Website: home-depot
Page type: cross-sells
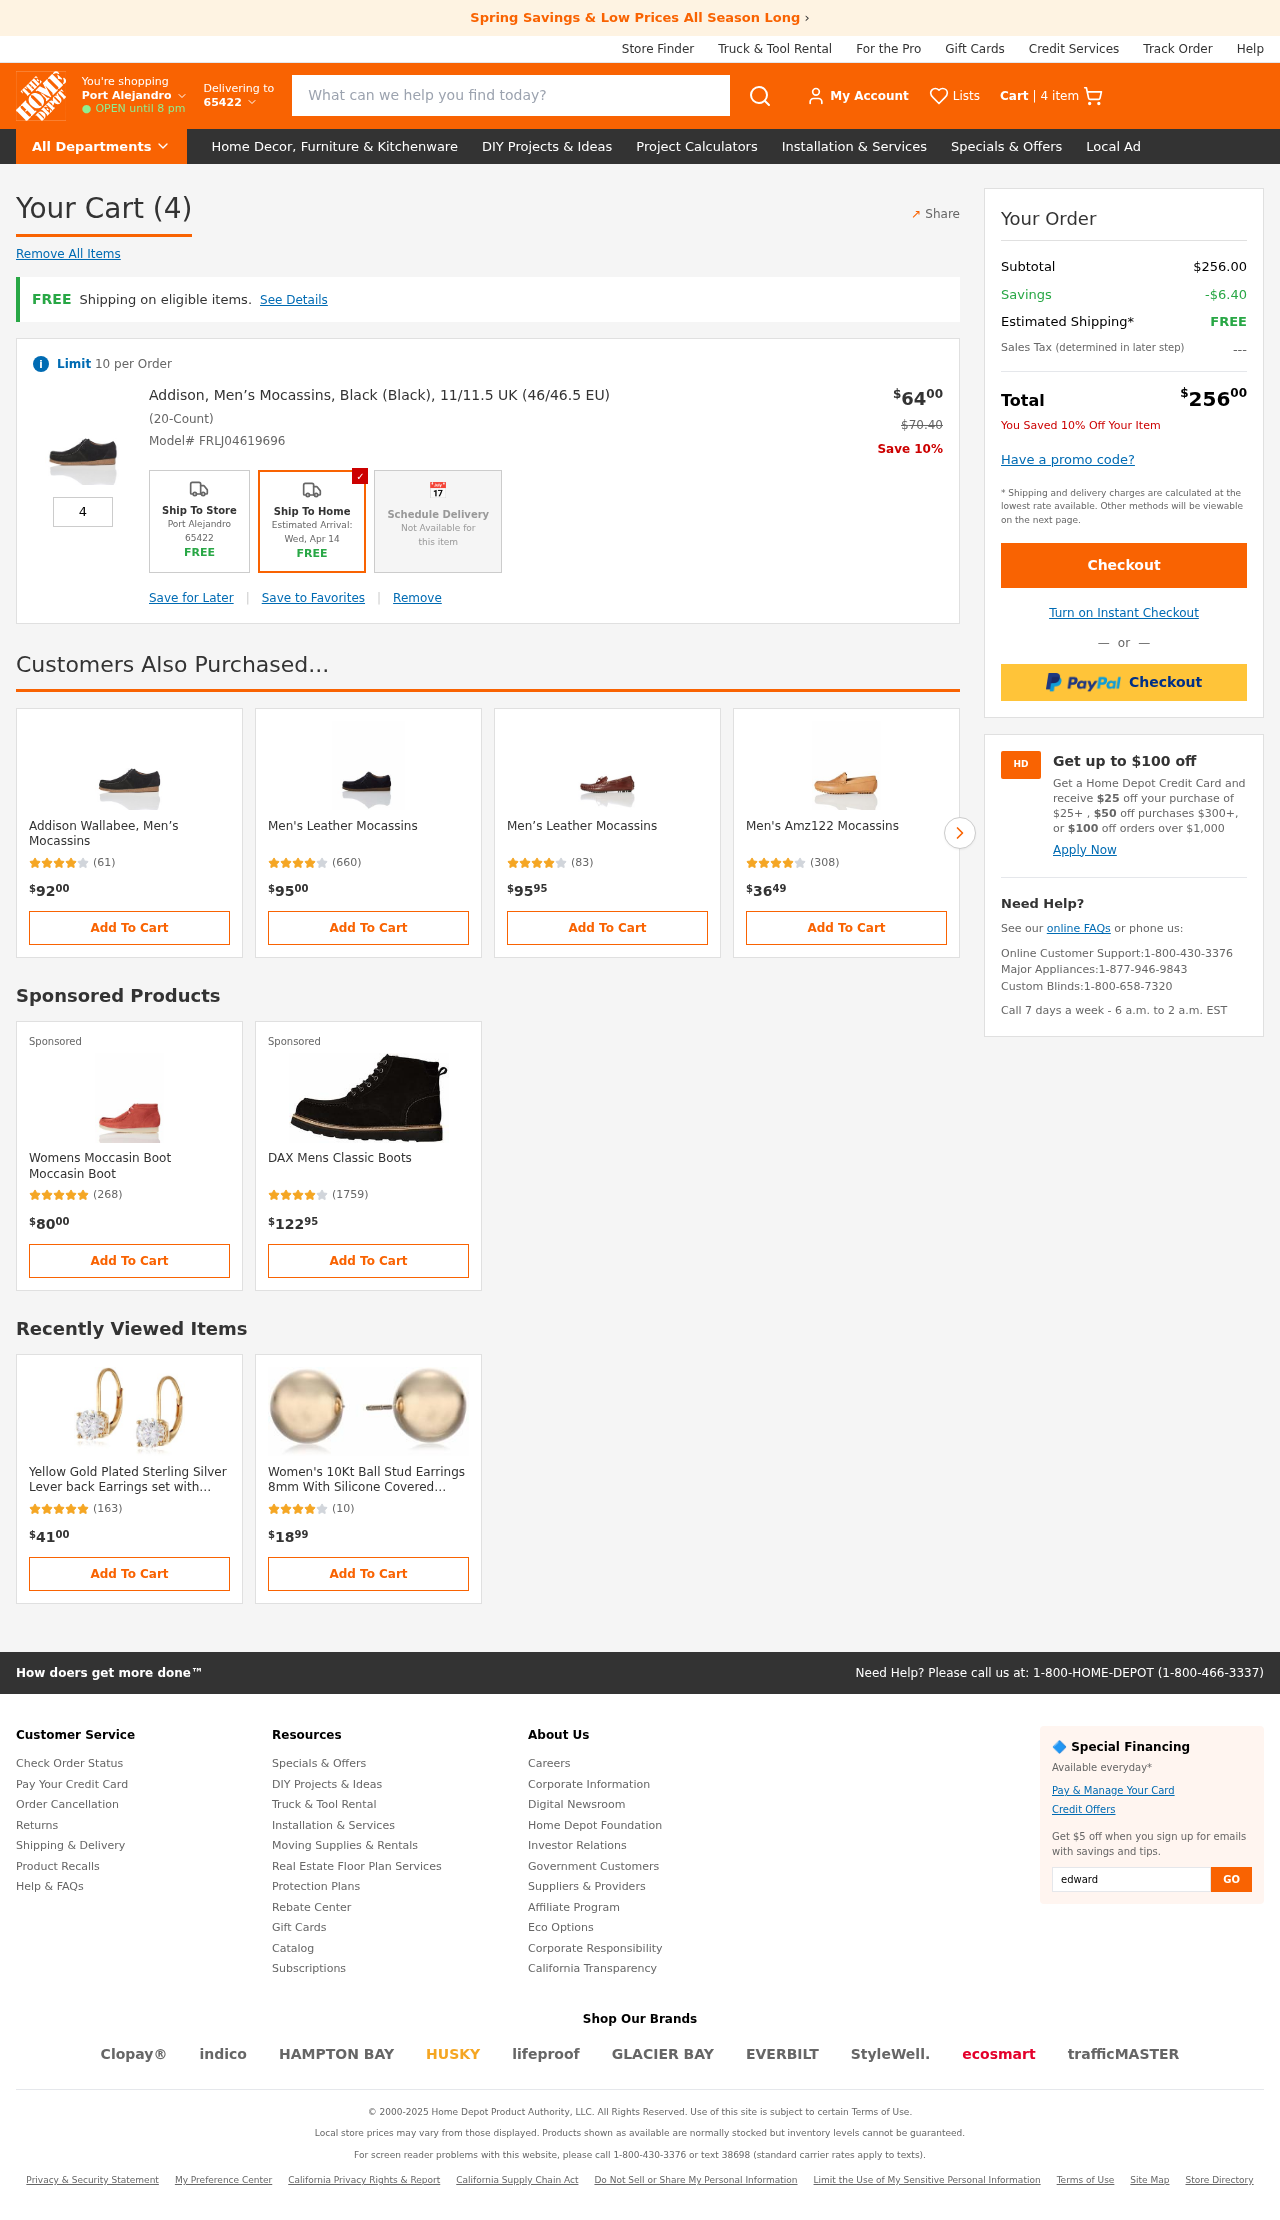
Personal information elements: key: PII_LOCATION1_CITY
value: Port Alejandro
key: PII_POSTCODE
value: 65422
Product elements: key: PRODUCT1_NAME
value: Addison, Men’s Mocassins, Black (Black), 11/11.5 UK (46/46.5 EU)
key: PRODUCT1_PRICE
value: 64
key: PRODUCT1_QUANTITY
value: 4
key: PRODUCT1_ORIGINAL_PRICE
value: $70.40
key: PRODUCT2_NAME
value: Addison Wallabee, Men’s Mocassins
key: PRODUCT2_NUM_RATINGS
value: (61)
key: PRODUCT2_PRICE
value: $9200
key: PRODUCT3_NAME
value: Men's Leather Mocassins
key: PRODUCT3_NUM_RATINGS
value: (660)
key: PRODUCT3_PRICE
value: $9500
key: PRODUCT4_NAME
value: Men’s Leather Mocassins
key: PRODUCT4_NUM_RATINGS
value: (83)
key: PRODUCT4_PRICE
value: $9595
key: PRODUCT5_NAME
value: Men's Amz122 Mocassins
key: PRODUCT5_NUM_RATINGS
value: (308)
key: PRODUCT5_PRICE
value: $3649
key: PRODUCT6_NAME
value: Womens Moccasin Boot Moccasin Boot
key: PRODUCT6_NUM_RATINGS
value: (268)
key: PRODUCT6_PRICE
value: $8000
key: PRODUCT7_NAME
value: DAX Mens Classic Boots
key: PRODUCT7_NUM_RATINGS
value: (1759)
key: PRODUCT7_PRICE
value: $12295
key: PRODUCT8_NAME
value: Yellow Gold Plated Sterling Silver Lever back Earrings set with Round Swarovski Zirconia (2 cttw)
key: PRODUCT8_NUM_RATINGS
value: (163)
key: PRODUCT8_PRICE
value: $4100
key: PRODUCT9_NAME
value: Women's 10Kt Ball Stud Earrings 8mm With Silicone Covered Pushbacks, Gold, One Size
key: PRODUCT9_NUM_RATINGS
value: (10)
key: PRODUCT9_PRICE
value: $1899
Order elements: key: ORDER_NUM_ITEMS
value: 4 item
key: ORDER_NUM_ITEMS
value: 4
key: ORDER_SKU
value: Model# FRLJ04619696
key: ORDER_SUBTOTAL
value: $256.00
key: ORDER_SAVINGS
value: -$6.40
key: ORDER_TOTAL
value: $25600
Search elements: key: HEADER_SEARCH
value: What can we help you find today?